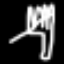
Label: fork